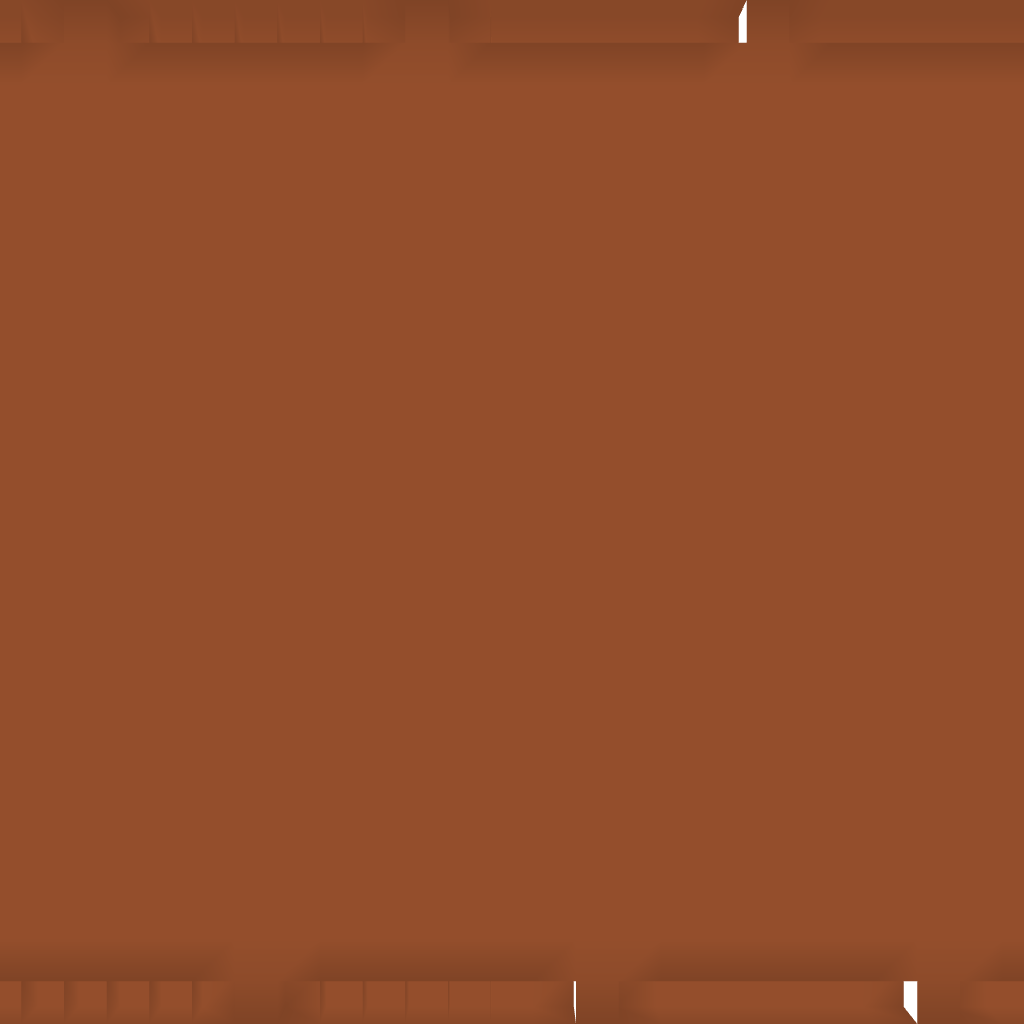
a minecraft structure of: HG - Water Box